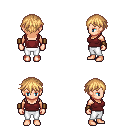
a pixel art fantasy rpg character, female body template, human, light skin, maroon pirate shirt, white pants, light blonde short bangs hairstyle, leather bracers, four views (front, back, left, right), 2x2 character sprite sheet, small pixel art, hard edges, no anti-aliasing